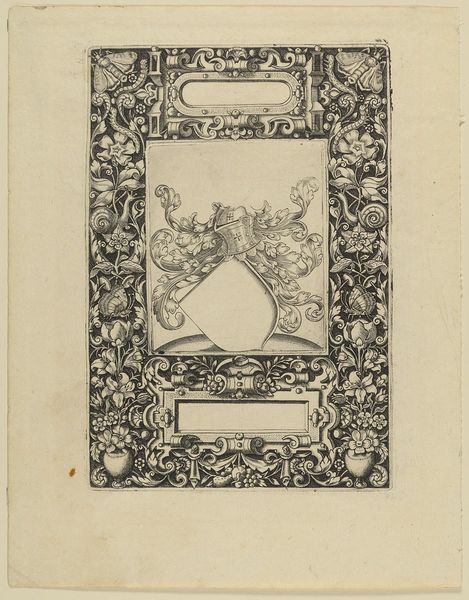
Titel: Umrahmung mit Wappen
Künstler: Theodor de Bry
Standort: Hamburg
Institution: Museum für Kunst und Gewerbe Hamburg
Schlagwörter: blätter, weiß, blume, blumen, schwarz, skizze, symbol, tür, zeichnung, muster, gold, pflanze, frucht, vase, farbig, papier, leer, grafik, graphik, platz, tafel, kartusche, dekor, floral, ornamente, verzierung, vasen, fliege, fotografie, photographie, schild, panzer, kreuz, beeren, druck, druckgraphik, druckgrafik, stich, helm, insekten, schmetterling, viel, unvollendet, wappen, schnörkel, insekt, schnecke, unfertig, kupferstich, raupe, botanik, motten, ornat, groteske, skitte, sitch, wasserzeichen, biene, schwarzweis, wappenschild, rollwerk, familienwappen, fehlt, reproduktionen, blumenornamente, druckerzeugnisse, behälter, früchte, gastropoda, tierornamente, rüstung, ornamentstich, vorlageblätter, schweifgroteske